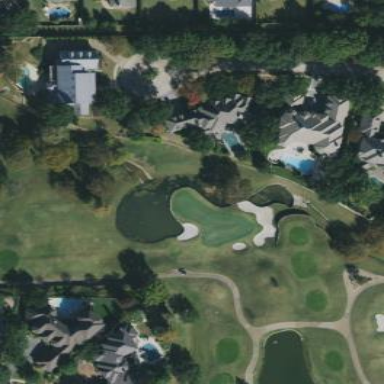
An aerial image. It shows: Water hazard on golf course. The hazard is natural water feature.